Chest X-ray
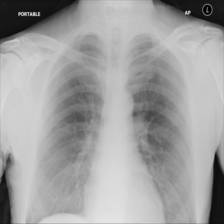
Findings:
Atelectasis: negative
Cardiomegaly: negative
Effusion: negative
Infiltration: negative
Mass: negative
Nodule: negative
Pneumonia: negative
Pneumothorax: negative
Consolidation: negative
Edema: negative
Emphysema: negative
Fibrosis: negative
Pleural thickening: negative
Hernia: negative